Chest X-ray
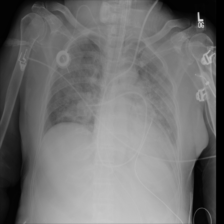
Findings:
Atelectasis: negative
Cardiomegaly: negative
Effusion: negative
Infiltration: positive
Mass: negative
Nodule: negative
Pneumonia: negative
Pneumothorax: negative
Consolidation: negative
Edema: negative
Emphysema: negative
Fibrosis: negative
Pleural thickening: negative
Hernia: negative